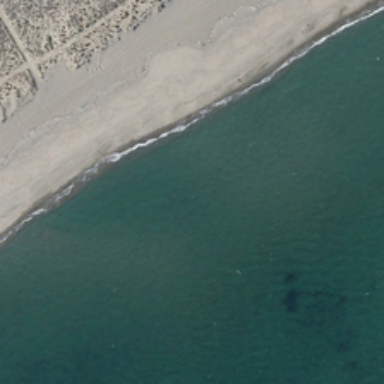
Some green trees are planted on the beach .